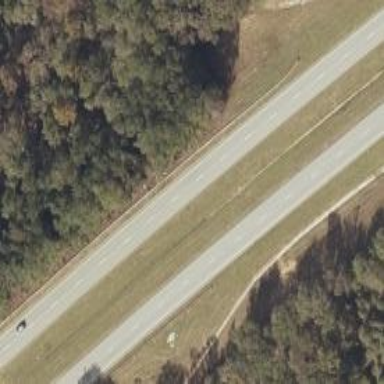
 surfaced with asphalt. It is classified as trunk highway."